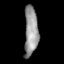
Tissue: lung
Cell type: T cells
Senescence score: 0.2379
Nuclear area (px): 664
Mean DAPI intensity: 149.014